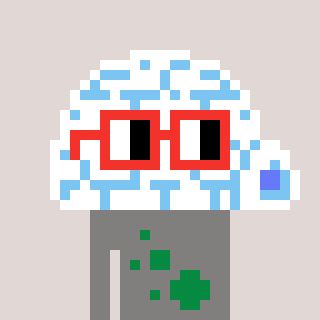
a pixel art character with square red glasses, a igloo-shaped head and a bluegrey-colored body on a warm background